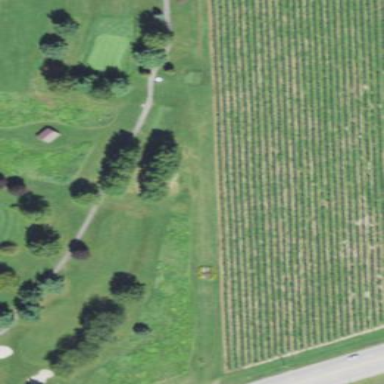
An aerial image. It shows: Area with grass used as rough in golf course.